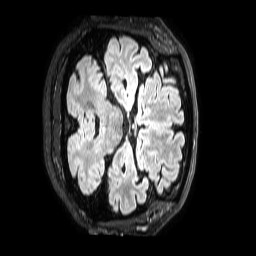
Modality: FLAIR
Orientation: axial
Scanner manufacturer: philips
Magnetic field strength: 3 T
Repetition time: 4.8 s
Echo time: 0.3075 s